Question: I am new to arduino and C++ and am running into the above error. It seems pretty self-explanatory, however I can't find the missing comma within the code. The code worked fine before I added the 'binaryOut' function so I believe it is in there.
It would be nice if Arduino gave an indication of where the error is occurring.
Any help would be greatly appreciated.
'''
#define ultrasonic 6
#define buzzer 3
#define latchPin 8
#define clockPin 12
#define dataPin 11
int sound = 250;
void setup(){
Serial.begin(9600);
pinMode(buzzer, OUTPUT);
pinMode(latchPin, OUTPUT);
pinMode(clockPin, OUTPUT);
pinMode(dataPin, OUTPUT);
}
void loop(){
long duration, inches;
pinMode(ultrasonic, OUTPUT);
digitalWrite(ultrasonic, LOW);
delayMicroseconds(2);
digitalWrite(ultrasonic, HIGH);
delayMicroseconds(5);
digitalWrite(ultrasonic, LOW);
pinMode(ultrasonic, INPUT);
duration = pulseIn(ultrasonic, HIGH);
inches = microsecondsToInches(duration);
if(inches > 36 || inches <= 0){
Serial.print("Out of range. ");
Serial.println(inches);
}else{
Serial.print(inches);
Serial.println(" in.");
}
binaryOut(inches);
digitalWrite(latchPin, LOW);
digitalWrite(latchPin, HIGH);
delay(1000);
}
long microsecondsToInches(long microseconds){
/* 73.746 microseconds per inch
* Sound travels at 1130 ft/s */
return microseconds/73.746/2;
}
void binaryOut(byte dataOut){
Serial.println(dataOut);
boolean pinState;
for(int i = 0; i <= 7; i++){
digitalWrite(clockPin, LOW);
if(dataOut & (1<<i)){
pinState = HIGH;
}else{
pinState = LOW;
}
digitalWrite(dataPin, pinState);
digitalWrite(clockPin, HIGH);
}
digitalWrite(clockPin, LOW);
}
'''
EDIT: in Arduino HIGH and LOW are defined constants (<URL>
EDIT2: I modeled the 'binaryOut' from the example ('shiftOut') in the image below.

EDIT3: The exact error is:
'''
In file included from UltrasonicRangeSensorAJ.ino:7:
C:\Program Files (x86)\Arduino\hardwarerduino\coresrduino/Arduino.h:111: error: expected ',' or '...' before numeric constant
C:\Program Files (x86)\Arduino\hardwarerduino\coresrduino/Arduino.h:112: error: expected ',' or '...' before numeric constant
'''
I initially thought the "111" and "112" corresponded to the line number but my code has less than 90 lines.
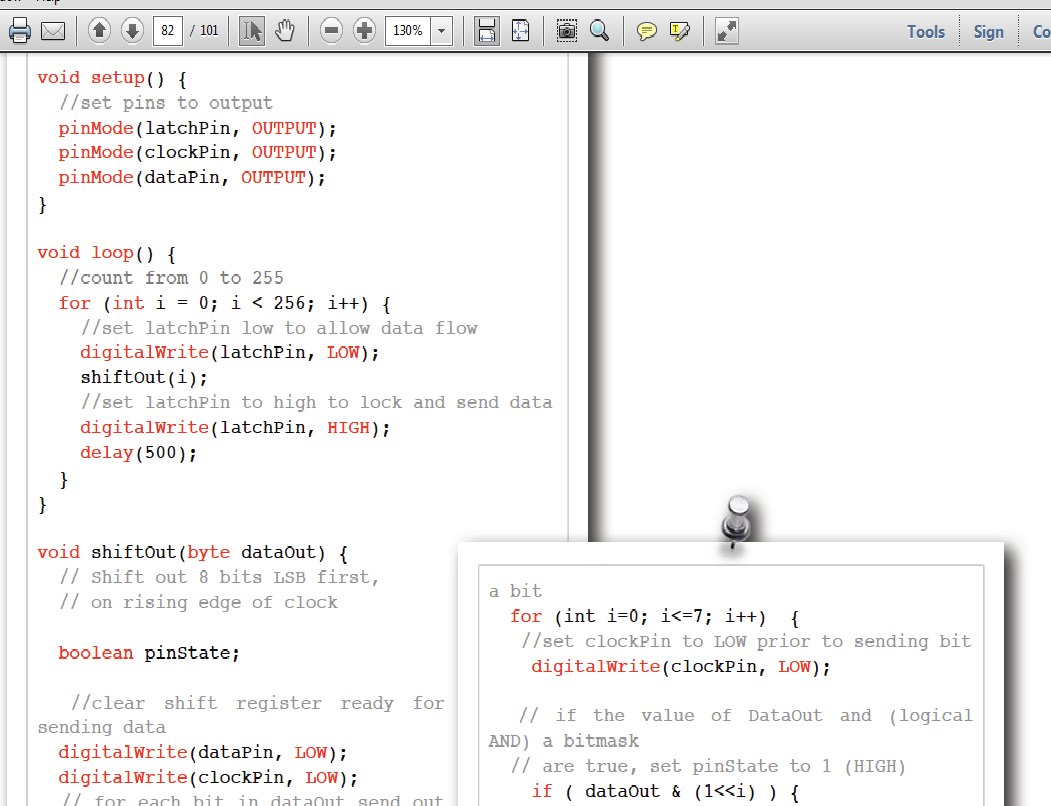
Answer: The Arduino libraries use the "dataPin" and "clockPin" identifiers for their own purposes. By defining them with actual values in your code you've caused the Arduino code to become uncompilable. Rename them.
> '''
void shiftOut(uint8_t dataPin, uint8_t clockPin, uint8_t bitOrder, uint8_t val);
uint8_t shiftIn(uint8_t dataPin, uint8_t clockPin, uint8_t bitOrder);
'''